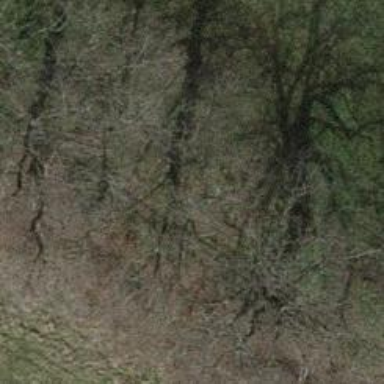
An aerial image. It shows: Single tag "natural: tree."